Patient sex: M
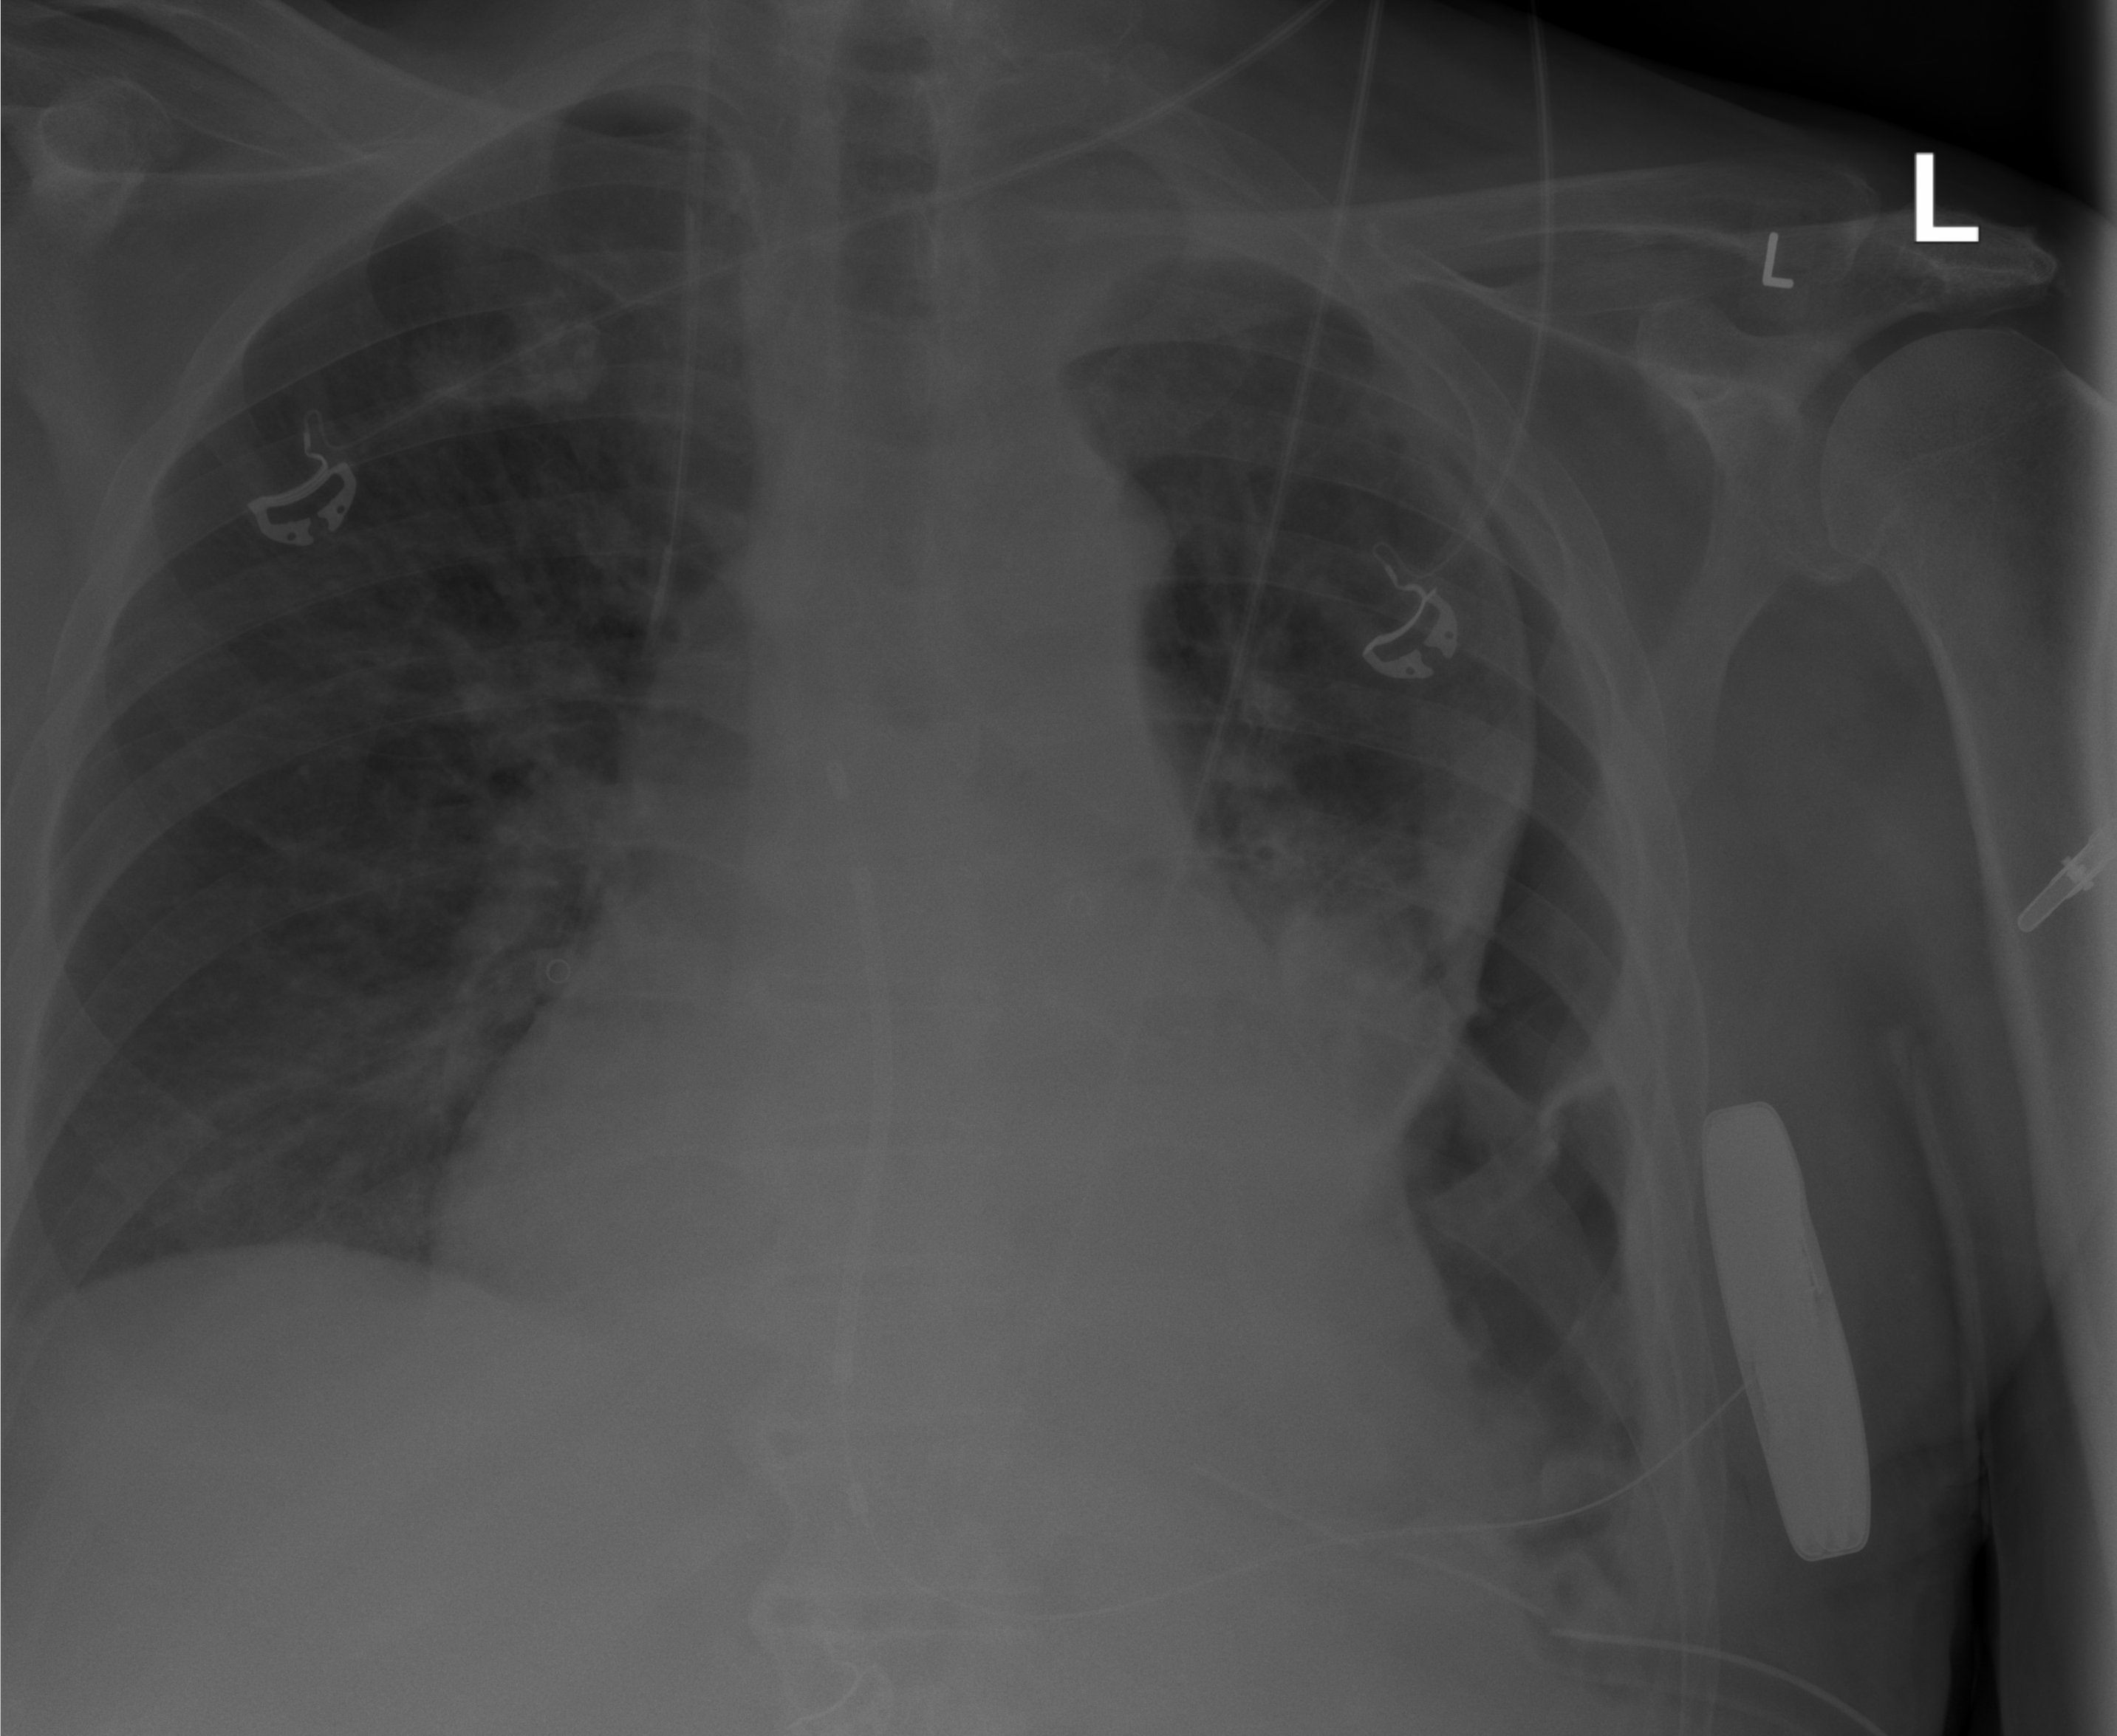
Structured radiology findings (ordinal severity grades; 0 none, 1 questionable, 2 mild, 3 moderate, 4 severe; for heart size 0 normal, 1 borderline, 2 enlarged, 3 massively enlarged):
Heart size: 0
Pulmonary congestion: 0
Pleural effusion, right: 0
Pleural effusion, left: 2
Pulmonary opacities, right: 0
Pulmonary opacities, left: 0
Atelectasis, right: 2
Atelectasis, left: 2